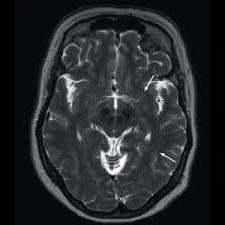
Label: notumor